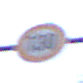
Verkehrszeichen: Geschwindigkeit130
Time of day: SunriseSunset
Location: Outdoor (Urban)
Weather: PartlyCloudy
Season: NotSpecified
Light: Natural